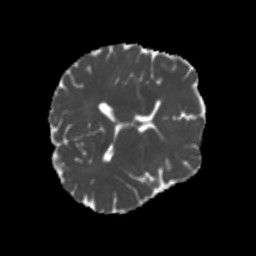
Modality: MD
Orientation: axial
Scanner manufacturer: siemens
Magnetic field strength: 3 T
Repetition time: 4 s
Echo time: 0.0594 s